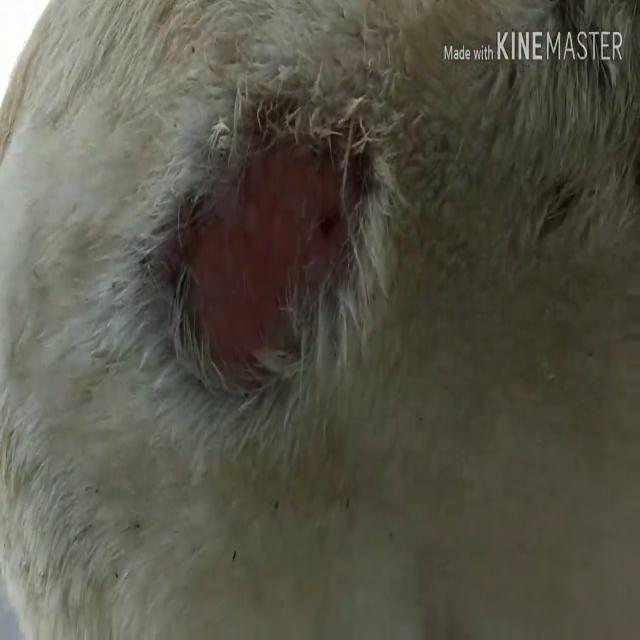
Canine dermatitis — inflammation of the skin presenting with erythema, pruritus, papules, and excoriation. May be allergic, contact, or atopic in origin.